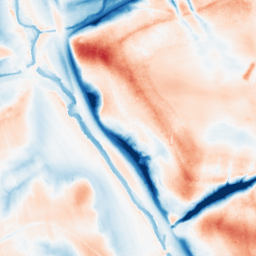
Category: edge_preserving
Decomposition family: guided
Decomposition parameters: radius: 16
eps: 0.1
Upsampling method: cubic_catmull_rom
Upsampling parameters: scale: 8
Upsampling scale: 8